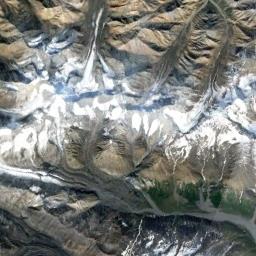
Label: snowberg